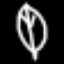
Label: leaf